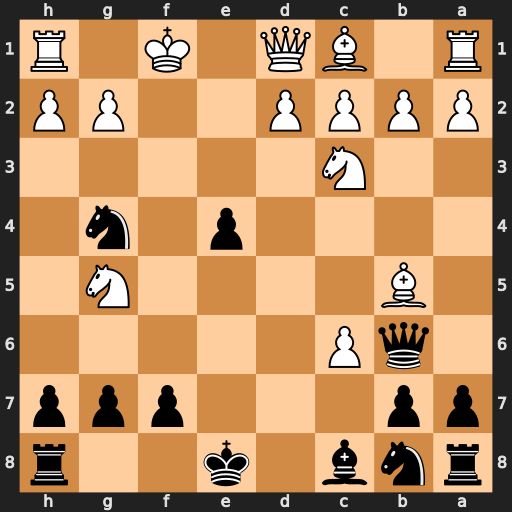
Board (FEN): rnb1k2r/pp3ppp/1qP5/1B4N1/4p1n1/2N5/PPPP2PP/R1BQ1K1R
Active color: b
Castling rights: kq
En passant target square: -
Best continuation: Qf2#